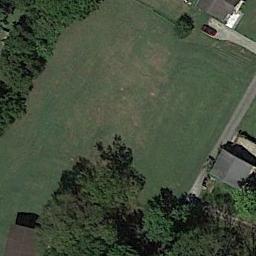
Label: meadow